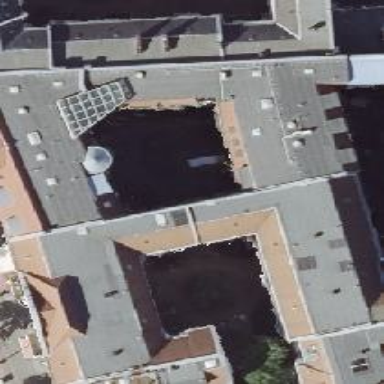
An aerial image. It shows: Building consisting of apartments with double saltbox roof shape.